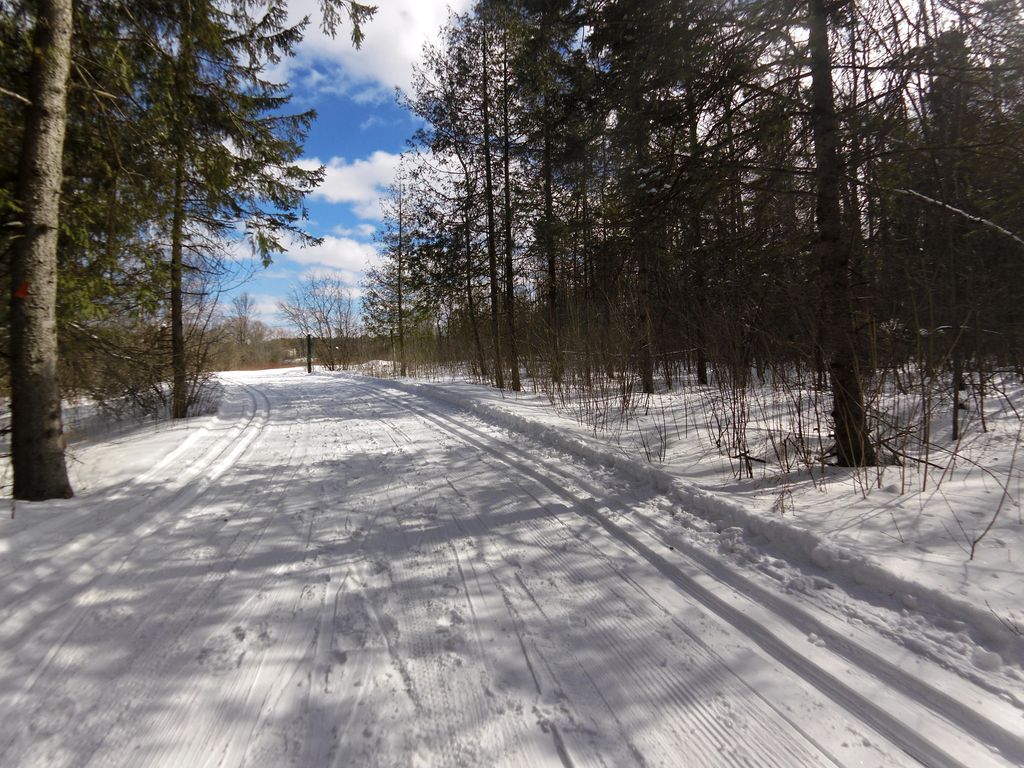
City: ottawa-gatineau